Question: I want to center a paragraph in my project but i couldn't
I tried 'margin:0px auto;' and 'text-center' features but they didn't work
'''
<div class="row text-center">
<p>
Daha fazla bilgi edinmek icin veya sorulariniz icin asagidaki iletisim formunu kullanarak bize ulasabilirsiniz.<br>
Mutlaka 24 saat icinde size geri donus saglanacaktir.
</p>
</div>
'''
And Css Code:
'''
.takim-content p {
font-family: 'Roboto Slab', serif;
font-size:16px;
color:#777;
margin:50px auto;
}
'''
Screenshot:

I used container 'div' for these circles and 'col-sm-6' class
As well, I want to bring closer these circles and I tried 'padding-left' and 'padding-right' with same values but it is causing wrong result for responsive display
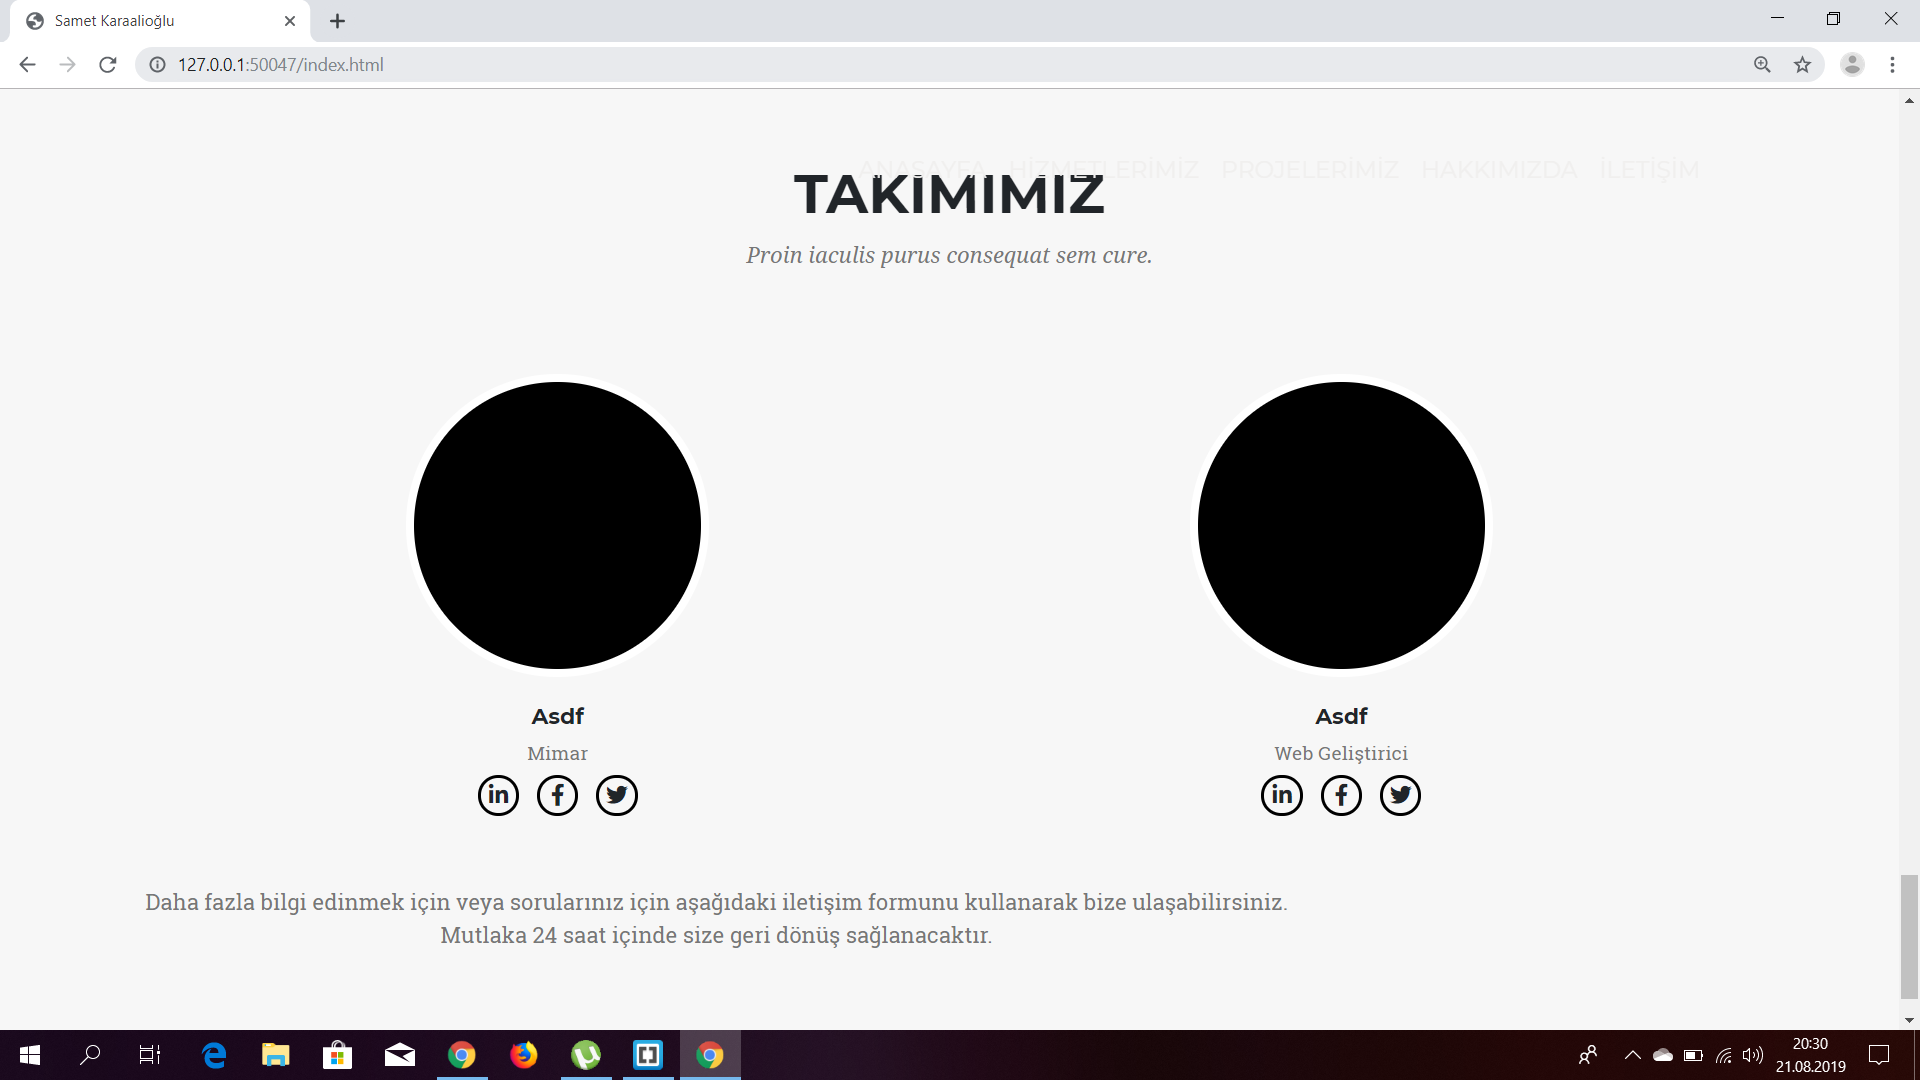
Answer: To solve your first problem just use 'justify-content-center'
'''
<div class="row justify-content-center">
<p>
Daha fazla bilgi edinmek icin veya sorulariniz icin asagidaki iletisim formunu kullanarak bize ulasabilirsiniz.<br>
Mutlaka 24 saat icinde size geri donus saglanacaktir.
</p>
</div>
'''
Ref: <URL>
To solve your second problem. You can use 'float-right' for first circle and 'float-left' for second circle.
'''
<div class="row">
<div class="col-md-6"><span class="circle float-right"></span></div>
<div class="col-md-6"><span class="circle float-left"></span></div>
</div>
'''